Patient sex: M
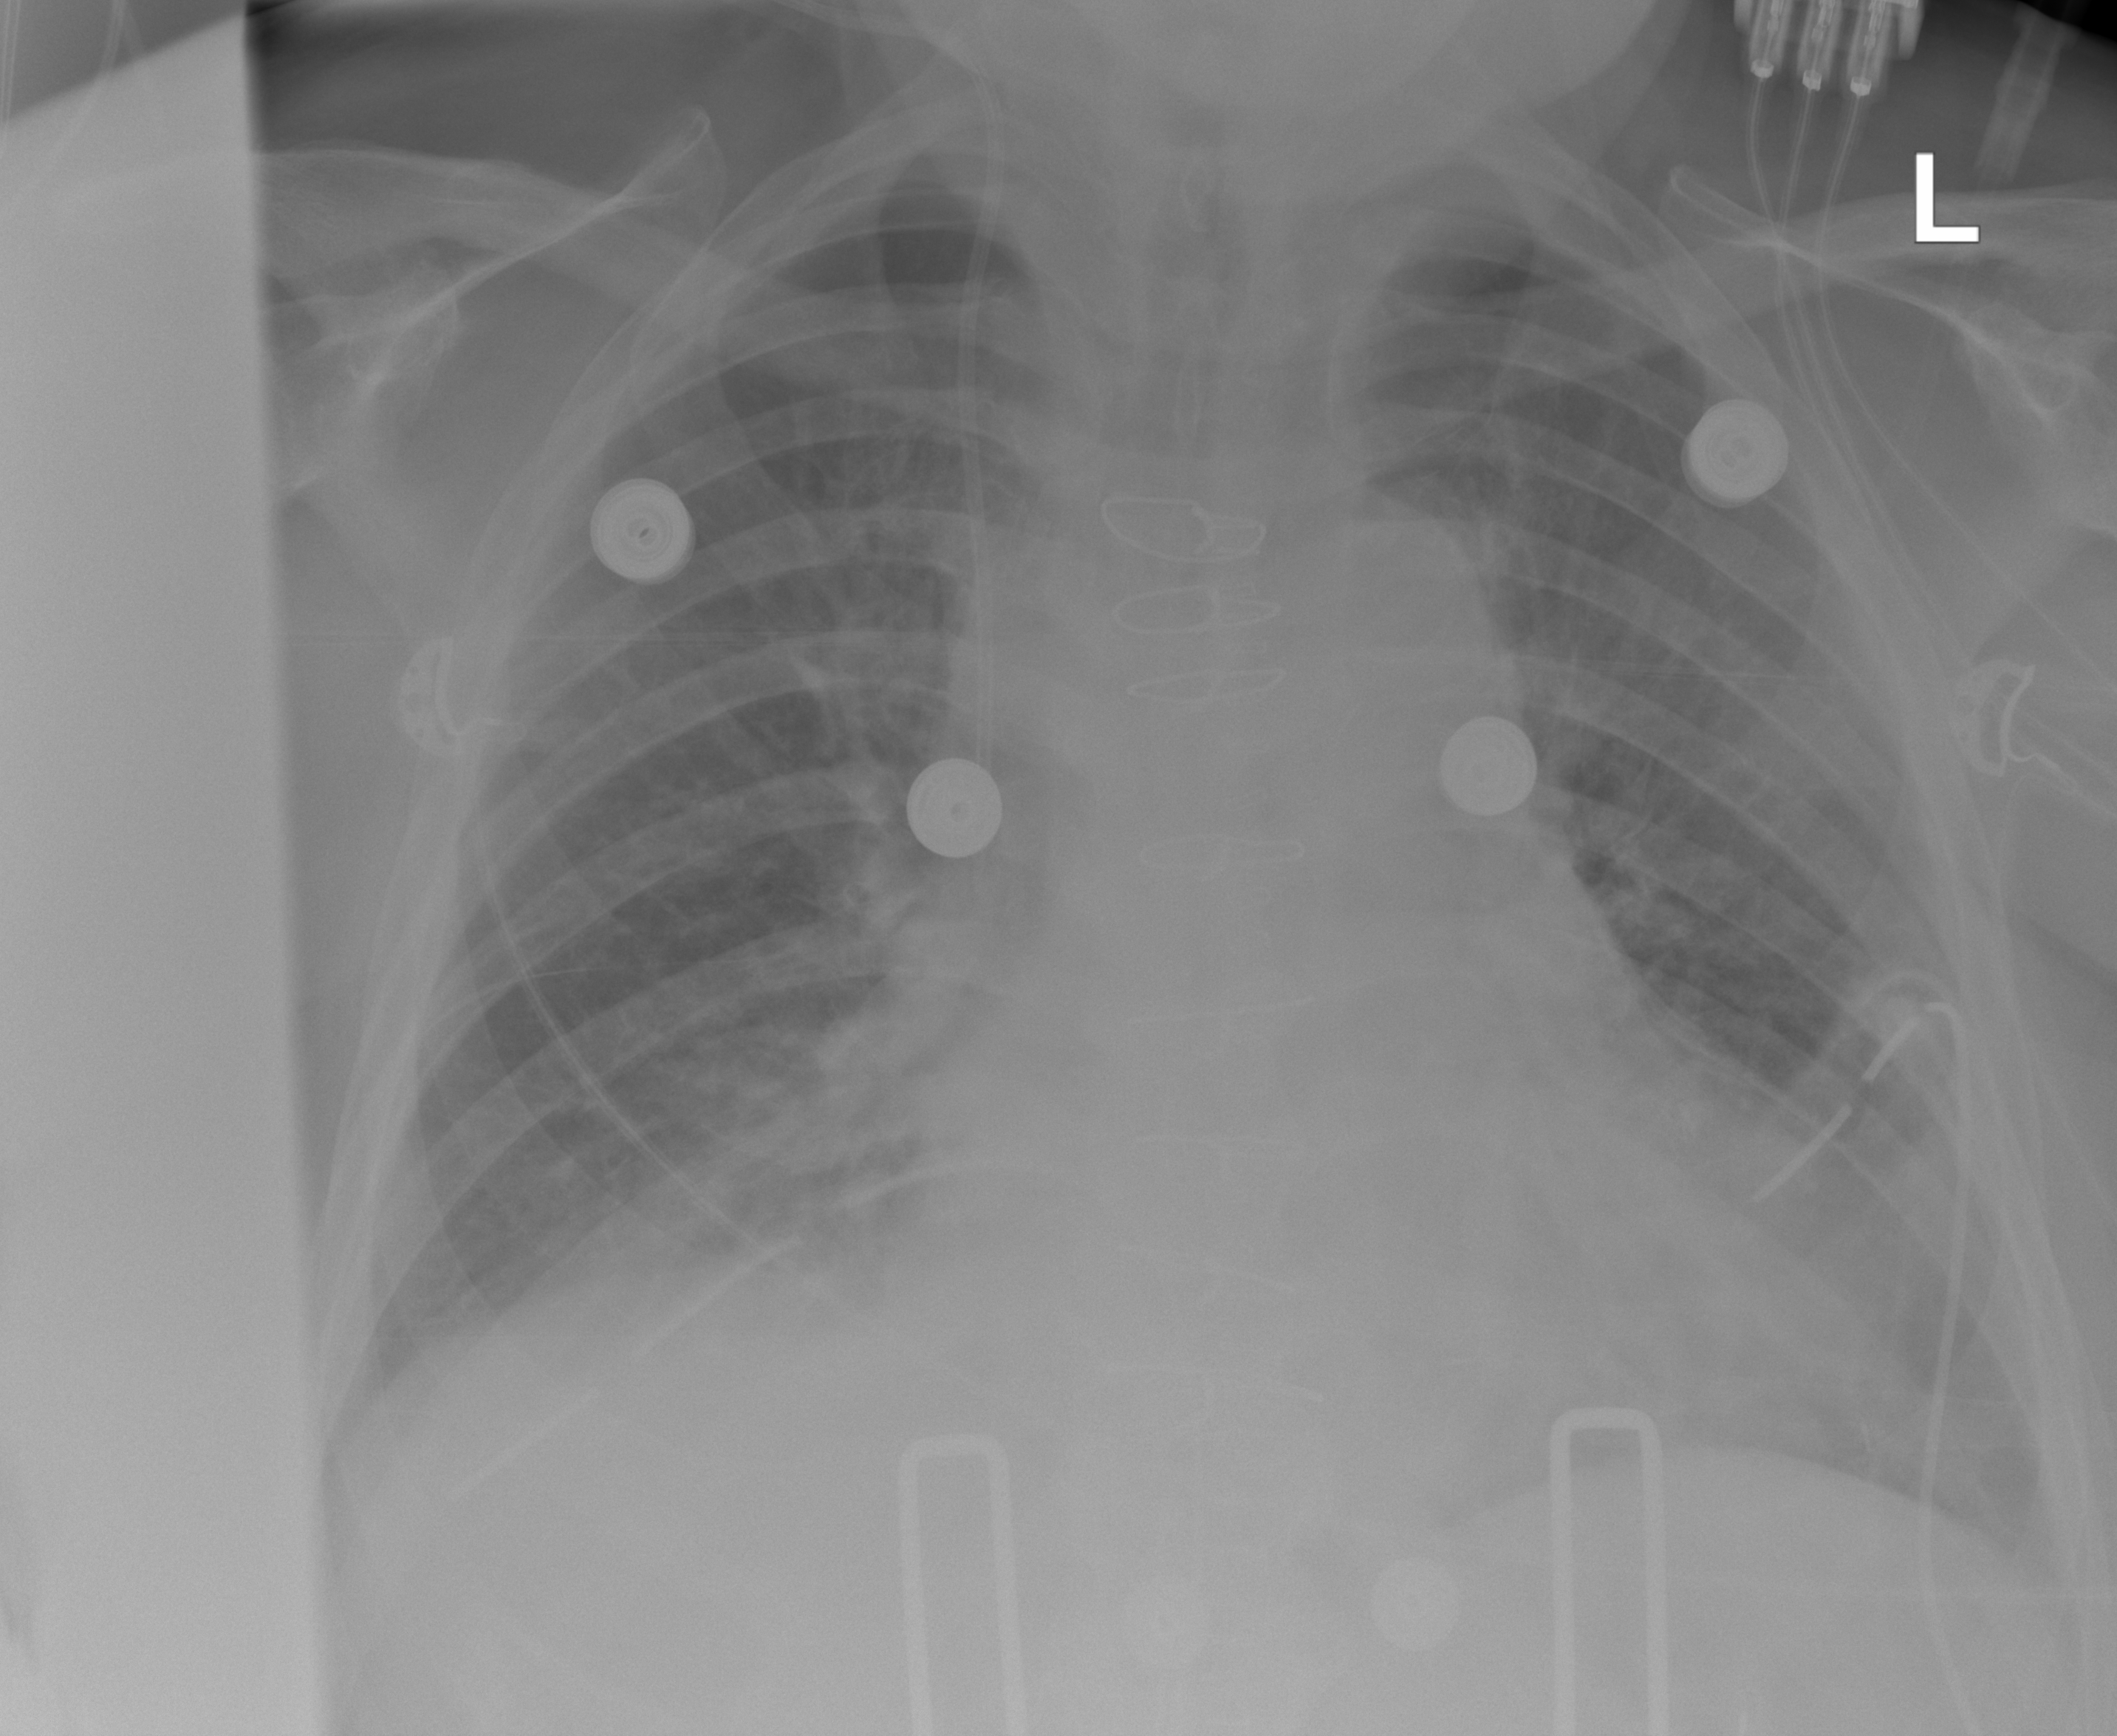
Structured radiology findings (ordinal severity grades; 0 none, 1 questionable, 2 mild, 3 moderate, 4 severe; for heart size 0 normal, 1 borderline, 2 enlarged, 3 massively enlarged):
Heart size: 2
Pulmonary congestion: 0
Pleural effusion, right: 2
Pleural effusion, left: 1
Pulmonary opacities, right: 0
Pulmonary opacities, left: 0
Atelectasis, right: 2
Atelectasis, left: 2